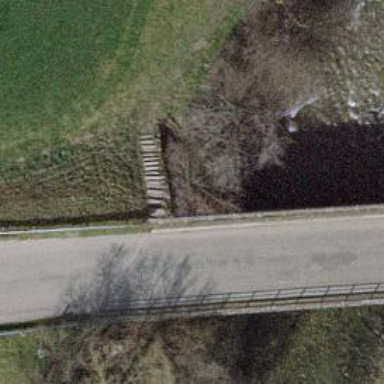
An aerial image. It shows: Guard rail.